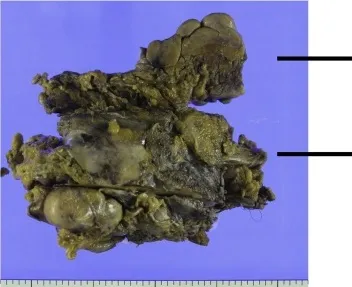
C. Surgical specimen with in-block resection of DDLS and a sigmoid colon. DDLS appears to be 15 x 10 x 7.5 cm in size. Arrows indicate a resected sigmoid colon.
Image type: medical_photograph (other_medical_photograph)